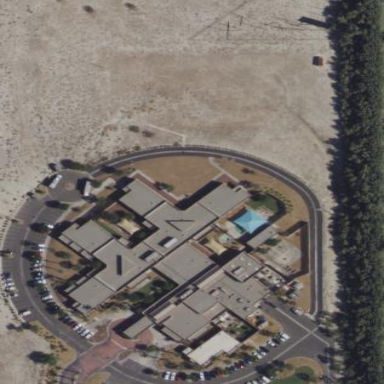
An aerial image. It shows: Government office.